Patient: sex M, age 55
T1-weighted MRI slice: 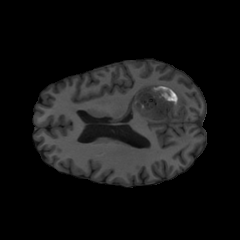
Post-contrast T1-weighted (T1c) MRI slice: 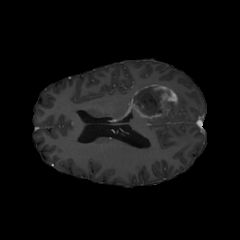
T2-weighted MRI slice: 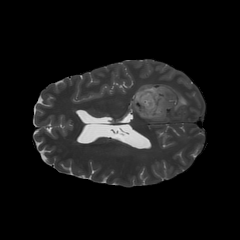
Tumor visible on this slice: yes
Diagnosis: Glioblastoma, IDH-wildtype
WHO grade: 4